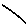
Label: line